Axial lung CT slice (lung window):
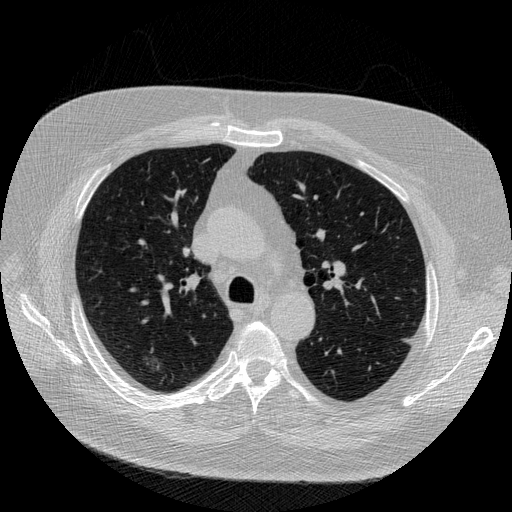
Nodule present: yes
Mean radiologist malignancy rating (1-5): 3